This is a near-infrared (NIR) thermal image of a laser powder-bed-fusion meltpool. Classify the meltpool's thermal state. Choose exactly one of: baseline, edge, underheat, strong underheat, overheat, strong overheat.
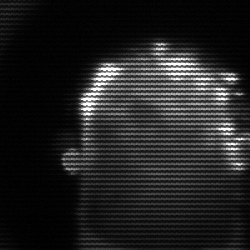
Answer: baseline